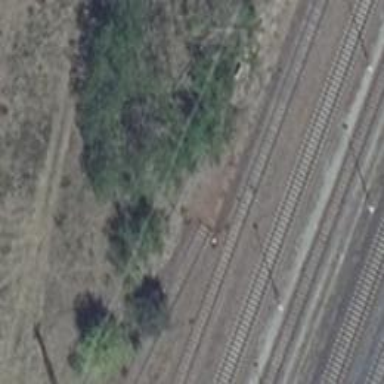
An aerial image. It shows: Abandoned railway yard is depicted.